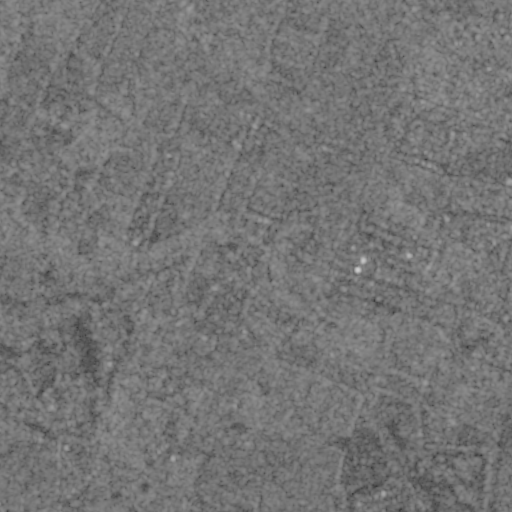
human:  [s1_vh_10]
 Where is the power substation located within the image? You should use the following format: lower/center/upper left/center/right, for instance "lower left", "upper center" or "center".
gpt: The power substation is located in the center of the image.
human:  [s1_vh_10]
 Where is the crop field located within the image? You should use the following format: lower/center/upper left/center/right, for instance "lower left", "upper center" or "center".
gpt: There is no crop field in the image.

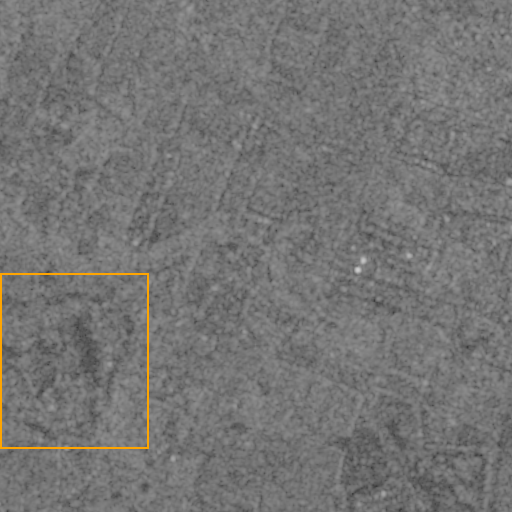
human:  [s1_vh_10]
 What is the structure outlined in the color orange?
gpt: The structure outlined in orange is a park.
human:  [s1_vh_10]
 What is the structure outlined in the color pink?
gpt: There is no pink outline.